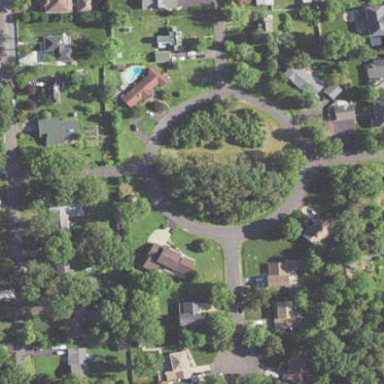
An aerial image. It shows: Residential road with asphalt surface leading to roundabout.